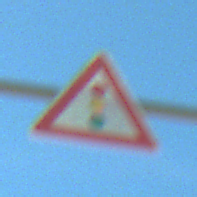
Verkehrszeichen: Lichtzeichenanlage
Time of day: Midday
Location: Outdoor (Special)
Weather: PartlyCloudy
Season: NotSpecified
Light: Natural